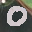
Label: 0